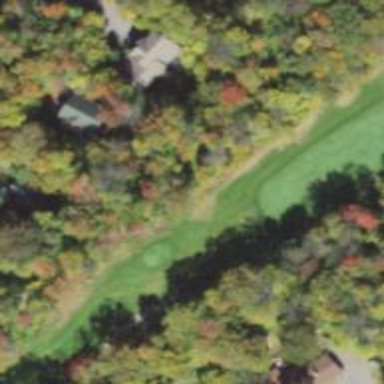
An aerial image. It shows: Golf tee.